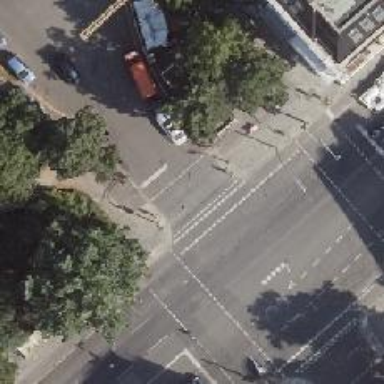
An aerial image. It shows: Road crossing with traffic signals.